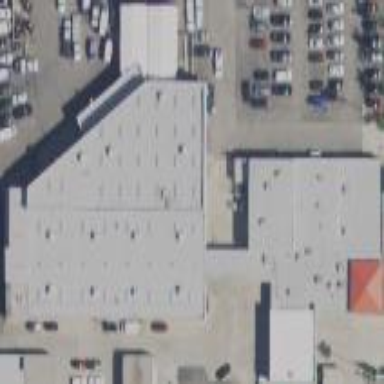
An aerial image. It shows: Building that houses car shop.